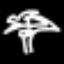
Label: palm tree